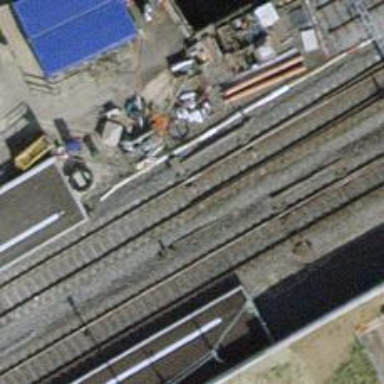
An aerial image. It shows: Railway switch.